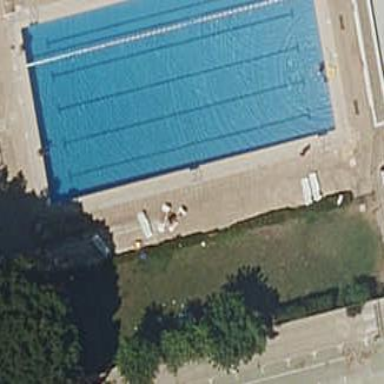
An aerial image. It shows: Swimming pool located in leisure land.